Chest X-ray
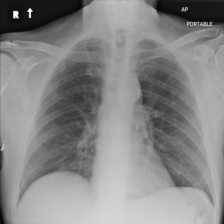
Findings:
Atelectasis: negative
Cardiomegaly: negative
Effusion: negative
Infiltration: negative
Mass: negative
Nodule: negative
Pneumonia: negative
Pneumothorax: negative
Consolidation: negative
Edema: negative
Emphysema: negative
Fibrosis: negative
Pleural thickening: negative
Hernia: negative